Field crop: maize
Growth stage: 2
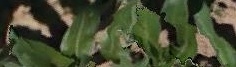
Species: maize